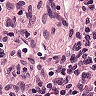
Metastatic tissue present: no